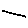
Label: line